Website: bh-photo
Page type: customer-info-address
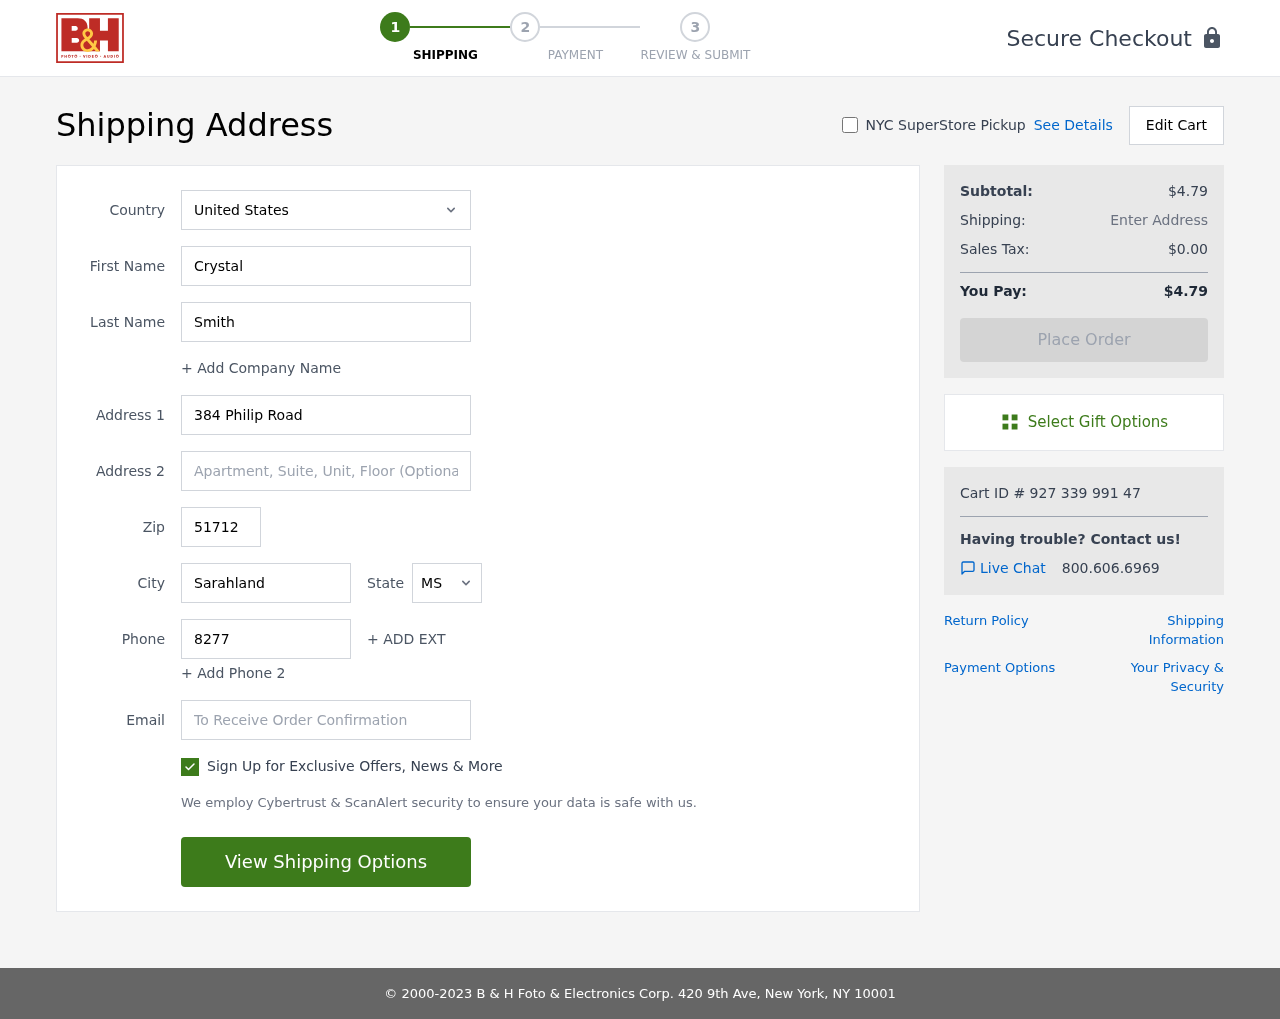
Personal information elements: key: PII_CITY
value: Sarahland
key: PII_COUNTRY
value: United States
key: PII_EMAIL
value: crystalsmith@hotmail.com
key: PII_FIRSTNAME
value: Crystal
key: PII_LASTNAME
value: Smith
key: PII_PHONE
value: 8277867615
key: PII_POSTCODE
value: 51712
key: PII_STATE_ABBR
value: MS
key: PII_STREET
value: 384 Philip Road
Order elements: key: ORDER_SUBTOTAL
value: $4.79
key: ORDER_TAX
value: $0.00
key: ORDER_TOTAL
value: $4.79
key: ORDER_ID
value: Cart ID # 927 339 991 47